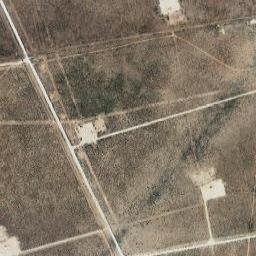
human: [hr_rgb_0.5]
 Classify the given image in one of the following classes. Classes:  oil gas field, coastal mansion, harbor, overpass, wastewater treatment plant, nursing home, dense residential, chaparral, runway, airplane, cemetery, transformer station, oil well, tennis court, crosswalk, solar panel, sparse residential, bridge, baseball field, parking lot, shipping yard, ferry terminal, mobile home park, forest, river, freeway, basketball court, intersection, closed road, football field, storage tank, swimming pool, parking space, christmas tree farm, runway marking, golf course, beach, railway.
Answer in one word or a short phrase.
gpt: oil gas field